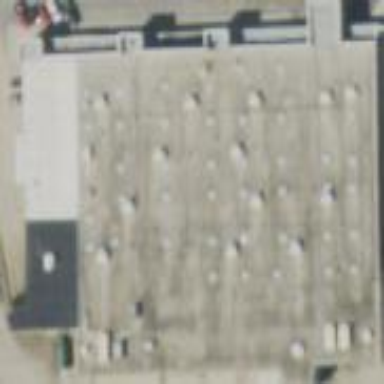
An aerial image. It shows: Supermarket building.